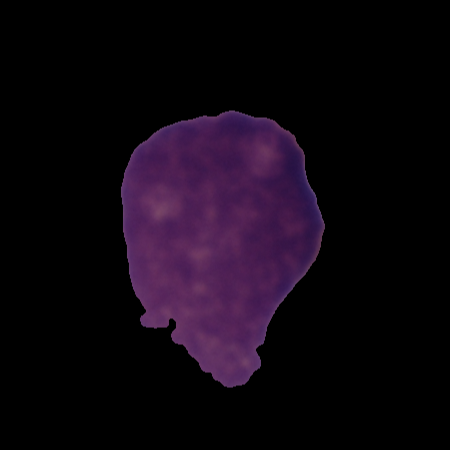
Label: cancer